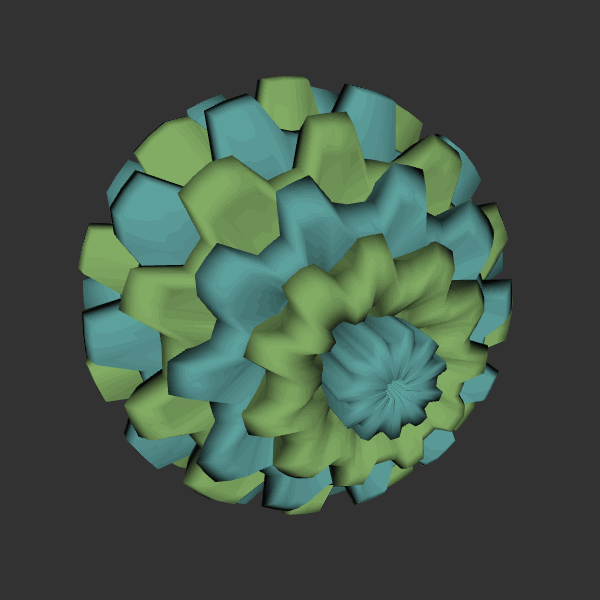
Background: dark